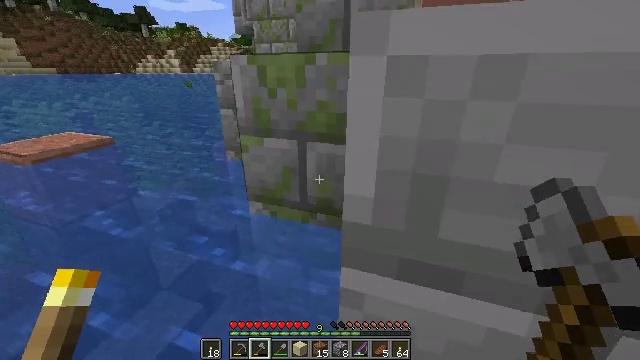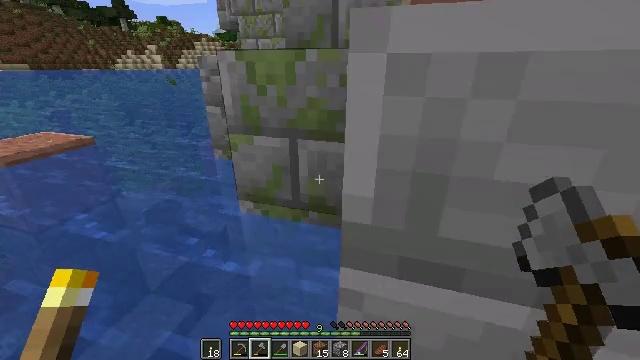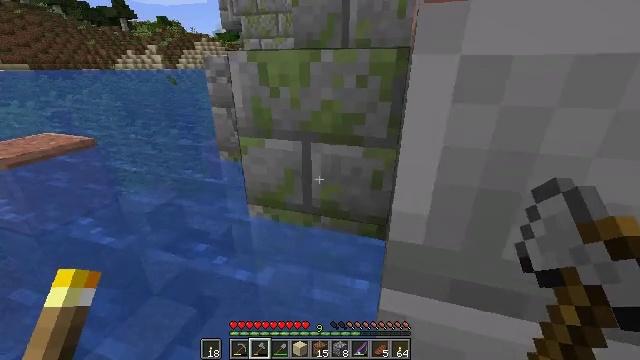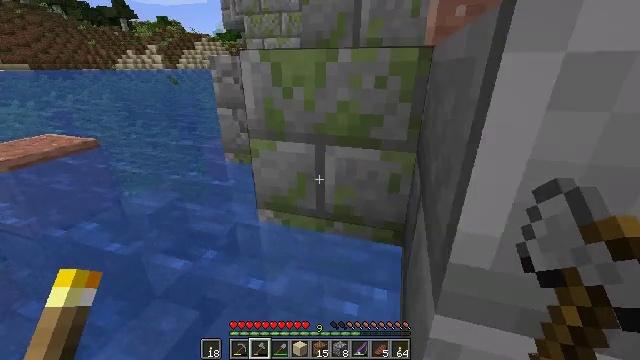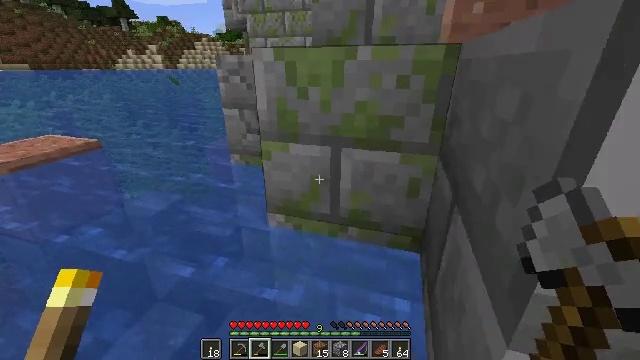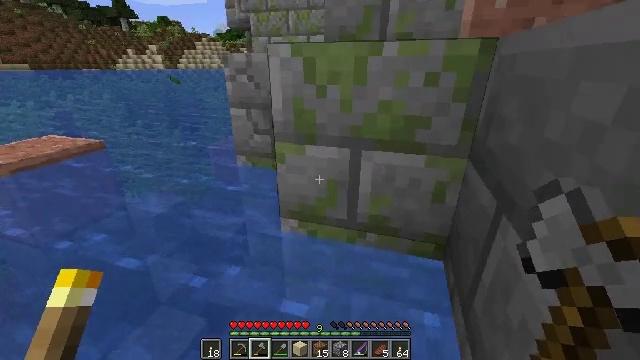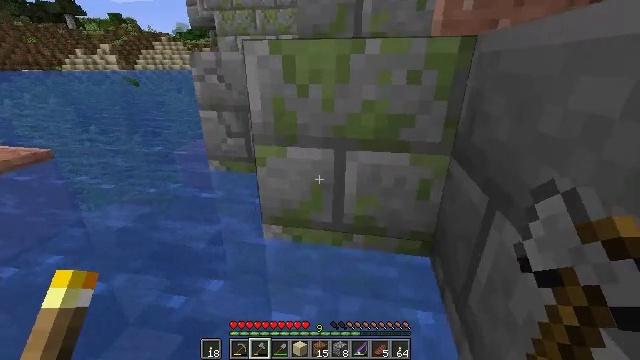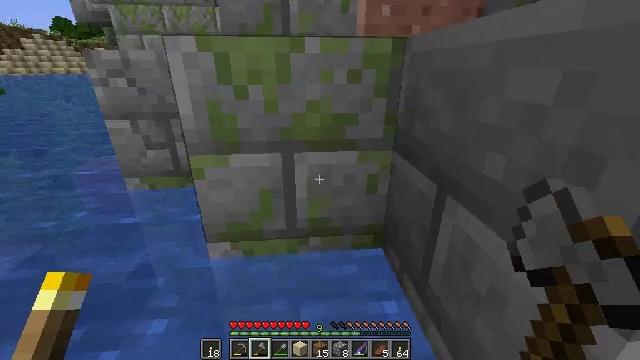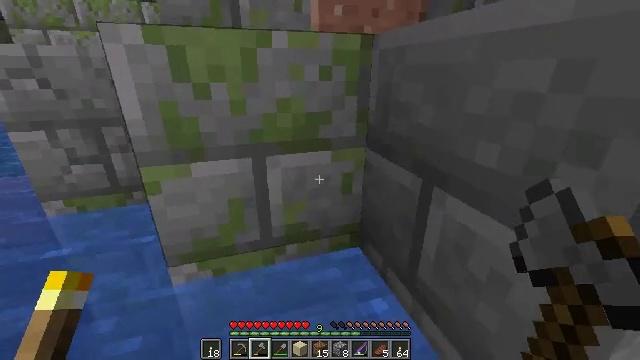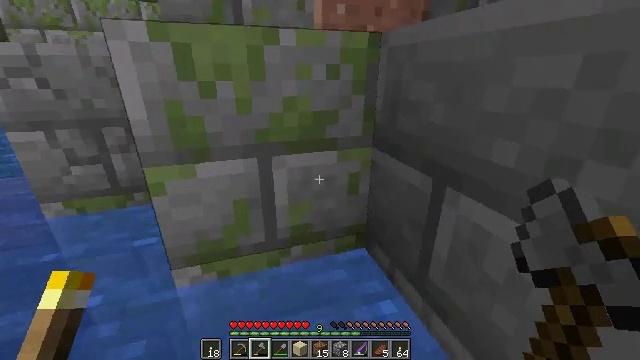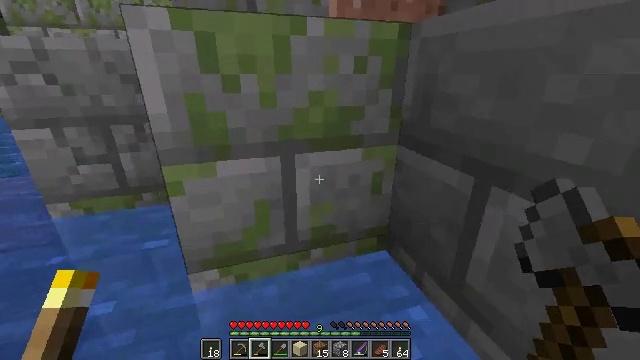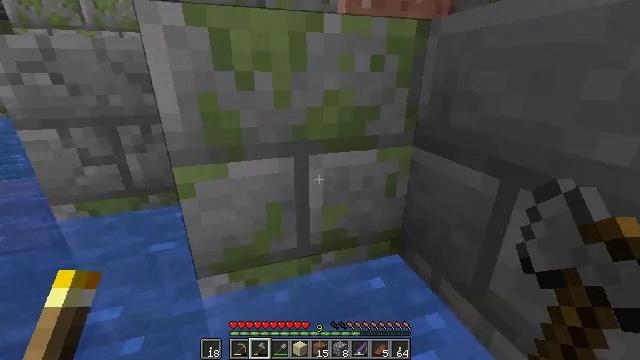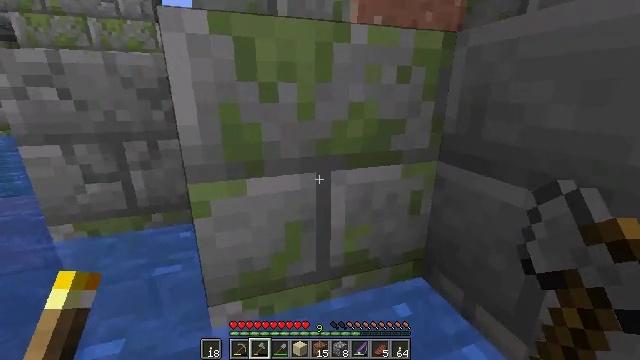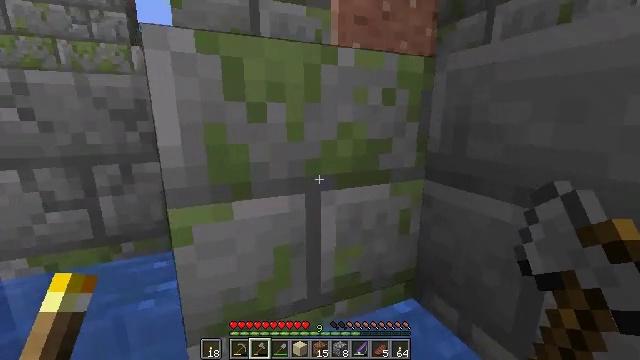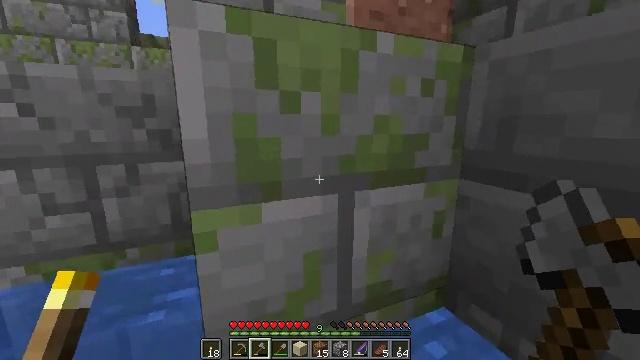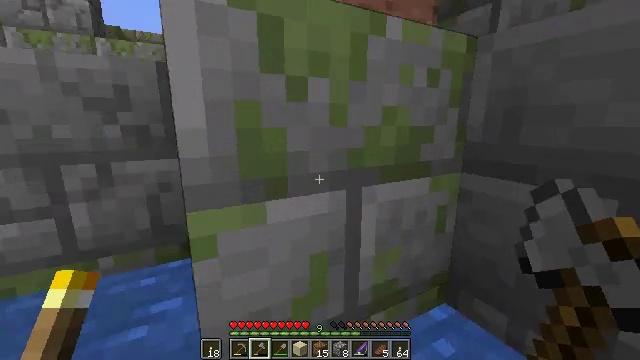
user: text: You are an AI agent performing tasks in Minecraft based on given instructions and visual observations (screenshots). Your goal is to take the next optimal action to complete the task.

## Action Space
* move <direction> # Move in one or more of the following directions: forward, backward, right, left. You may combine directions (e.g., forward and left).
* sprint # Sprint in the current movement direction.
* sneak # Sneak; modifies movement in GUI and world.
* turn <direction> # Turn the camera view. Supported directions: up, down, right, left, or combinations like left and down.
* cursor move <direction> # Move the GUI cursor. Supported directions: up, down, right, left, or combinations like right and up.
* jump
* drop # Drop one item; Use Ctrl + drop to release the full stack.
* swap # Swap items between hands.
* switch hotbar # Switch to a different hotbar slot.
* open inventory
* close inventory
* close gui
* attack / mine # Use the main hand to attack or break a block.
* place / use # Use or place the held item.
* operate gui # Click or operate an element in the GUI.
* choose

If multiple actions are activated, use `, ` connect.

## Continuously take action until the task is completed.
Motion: motion action
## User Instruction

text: Mine the cracked stone bricks.
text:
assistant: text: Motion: move forward and move left, sprint, turn right
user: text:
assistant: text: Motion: move forward and move left, sprint
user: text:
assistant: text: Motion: move forward and move left, sprint
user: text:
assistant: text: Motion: move forward and move left, sprint
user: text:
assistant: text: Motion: move forward and move left, sprint
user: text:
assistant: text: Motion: move forward and move left, sprint, turn right
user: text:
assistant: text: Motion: move forward and move left, sprint, turn right
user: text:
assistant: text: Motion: move forward and move left, sprint, turn right
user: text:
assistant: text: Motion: move forward and move left, sprint
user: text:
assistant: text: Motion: move forward and move left, sprint
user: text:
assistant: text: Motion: move forward and move left, sprint
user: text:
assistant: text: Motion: move forward and move left, sprint, turn up
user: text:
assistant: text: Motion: move forward and move left, sprint, turn right and up
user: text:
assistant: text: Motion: move forward and move left, sprint
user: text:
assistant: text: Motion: move forward and move left, sprint, turn right
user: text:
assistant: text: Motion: move forward and move right, sprint, turn right and down
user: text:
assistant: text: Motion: move forward and move right, sprint, turn right
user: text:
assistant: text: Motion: move forward and move right, sprint, turn right
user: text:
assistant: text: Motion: move forward and move right, sprint, turn right and down
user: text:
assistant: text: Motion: move forward and move right, sprint, turn right and down
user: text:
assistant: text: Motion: move forward and move right, sprint, turn right and down
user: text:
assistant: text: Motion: move forward and move right, sprint
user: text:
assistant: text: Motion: move forward and move right, sprint, turn left and down
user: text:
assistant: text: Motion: move forward and move right, sprint, turn left and down
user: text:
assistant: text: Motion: move forward and move right, sprint, turn left
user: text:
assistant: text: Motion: move forward and move right, sprint
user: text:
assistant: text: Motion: move forward and move right, sprint
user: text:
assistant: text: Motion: move forward and move right, sprint
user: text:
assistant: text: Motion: move forward and move right, sprint
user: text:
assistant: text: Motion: move forward and move right, sprint